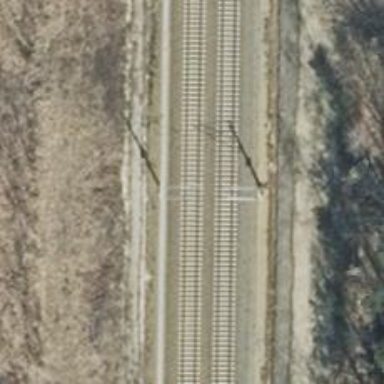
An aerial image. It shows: Milestone along the railway track with catenary mast.